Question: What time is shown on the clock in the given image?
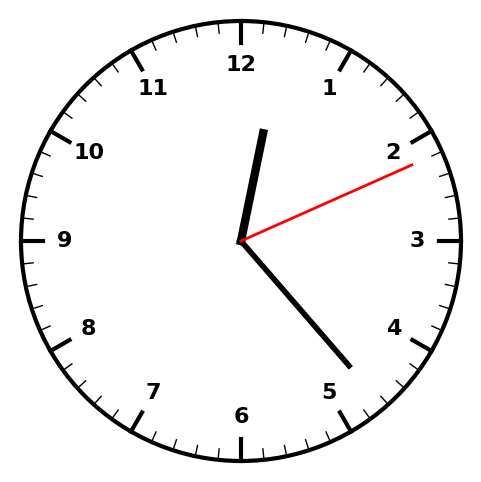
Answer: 12:23:11